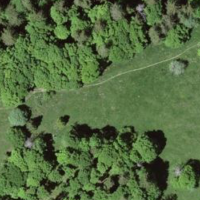
EUNIS habitat code: 44
Species observed at this site:
Fagus sylvatica